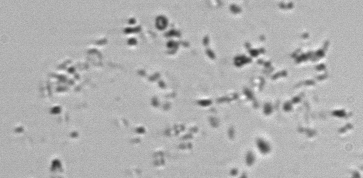
Label: Phaeocystis